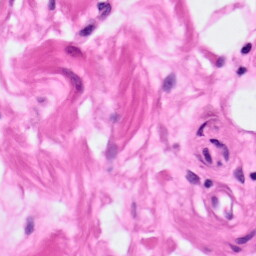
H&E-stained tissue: Pancreatic